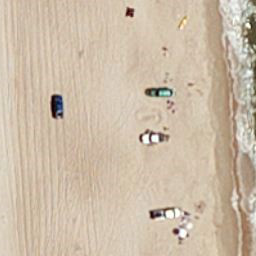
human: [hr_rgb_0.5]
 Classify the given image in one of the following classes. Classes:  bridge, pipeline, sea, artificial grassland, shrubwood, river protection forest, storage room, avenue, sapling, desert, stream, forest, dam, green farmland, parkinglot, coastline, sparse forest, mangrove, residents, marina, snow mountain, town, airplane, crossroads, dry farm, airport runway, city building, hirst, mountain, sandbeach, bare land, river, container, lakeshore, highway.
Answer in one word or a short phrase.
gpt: sandbeach